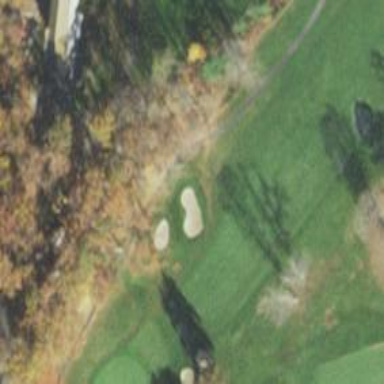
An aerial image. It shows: Path for both road and golf.